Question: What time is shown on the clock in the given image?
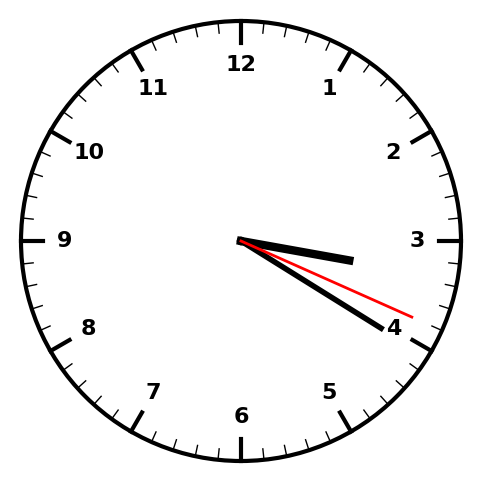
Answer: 03:20:19